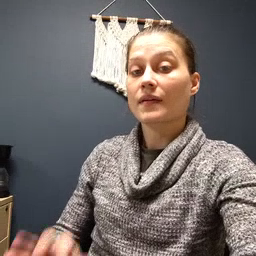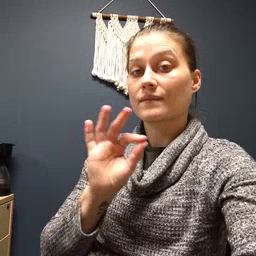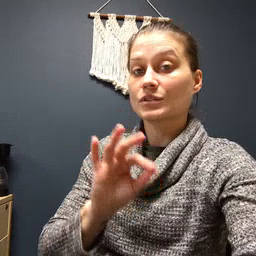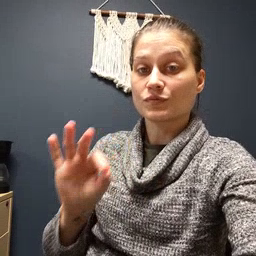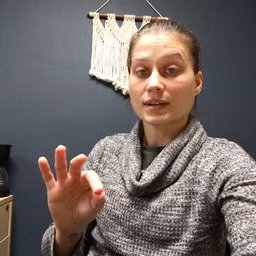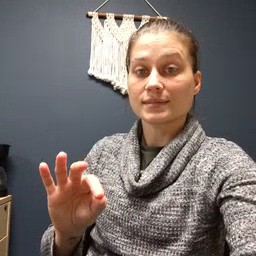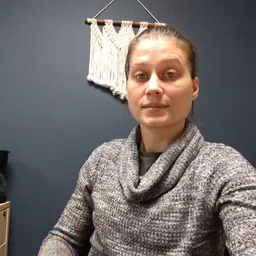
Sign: frenchfries